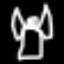
Label: angel